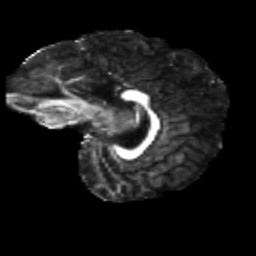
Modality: FA
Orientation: sagittal
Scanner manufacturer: siemens
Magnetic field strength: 3 T
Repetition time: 4 s
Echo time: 0.0594 s